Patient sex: M
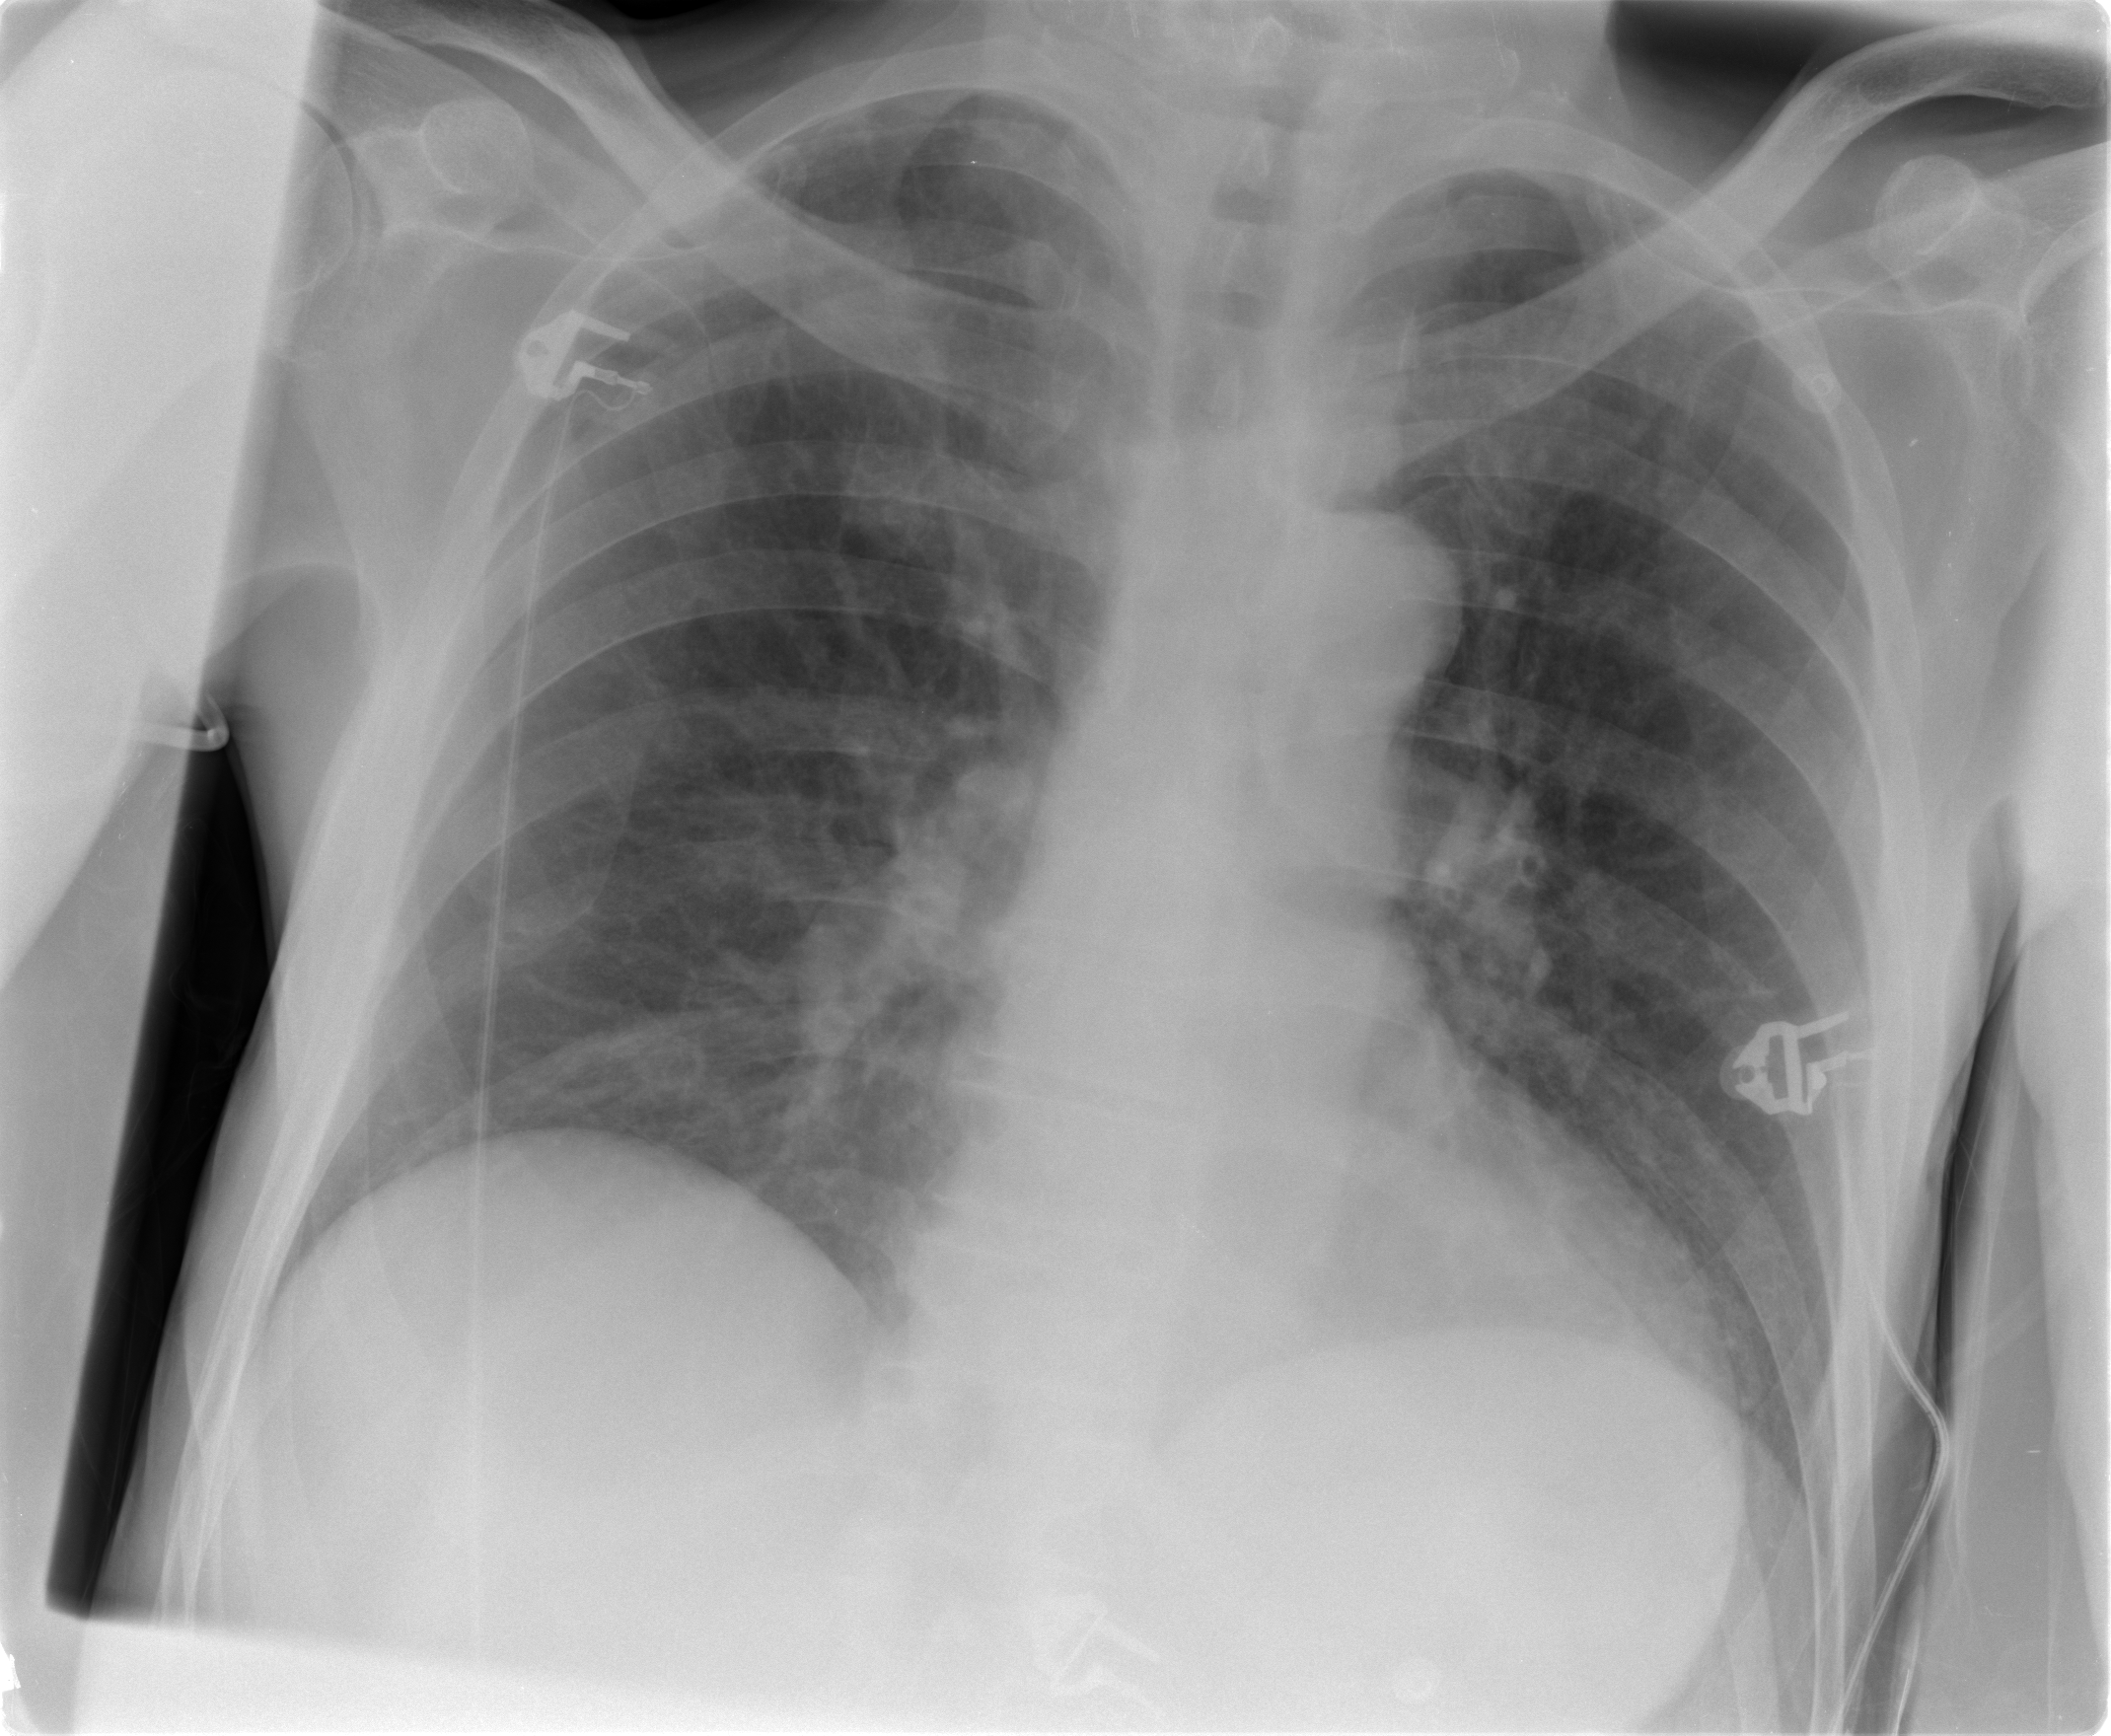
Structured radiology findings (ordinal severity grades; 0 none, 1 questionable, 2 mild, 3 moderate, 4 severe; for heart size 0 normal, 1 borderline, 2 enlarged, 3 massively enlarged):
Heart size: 0
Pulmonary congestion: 2
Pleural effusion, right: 0
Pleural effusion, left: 0
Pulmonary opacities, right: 0
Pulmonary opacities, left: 0
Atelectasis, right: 0
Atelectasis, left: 0